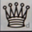
Piece: wQ